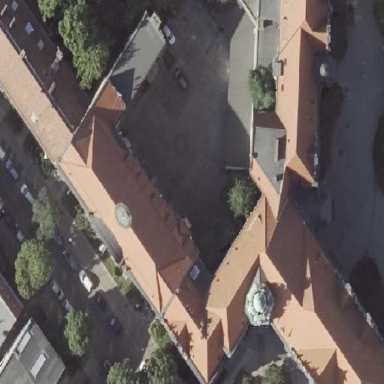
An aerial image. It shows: Building.